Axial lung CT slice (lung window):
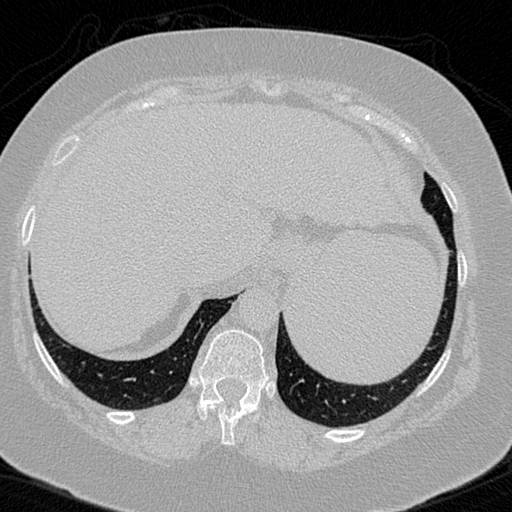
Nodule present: no